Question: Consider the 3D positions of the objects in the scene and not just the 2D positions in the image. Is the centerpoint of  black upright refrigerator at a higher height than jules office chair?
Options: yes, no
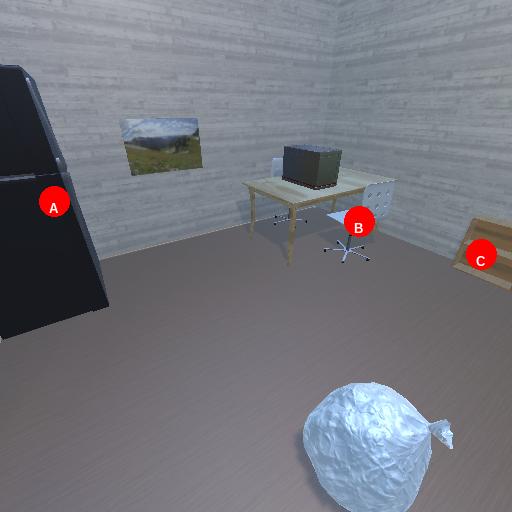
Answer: yes